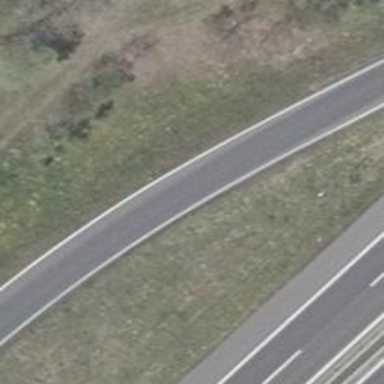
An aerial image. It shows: Trunk link highway designated as motorroad.